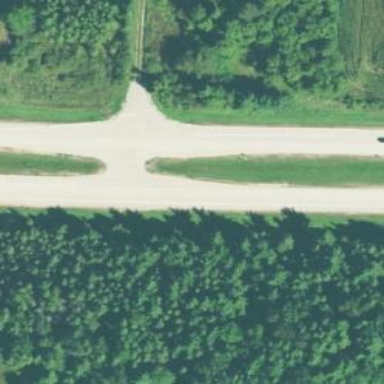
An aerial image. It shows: Trunk highway.